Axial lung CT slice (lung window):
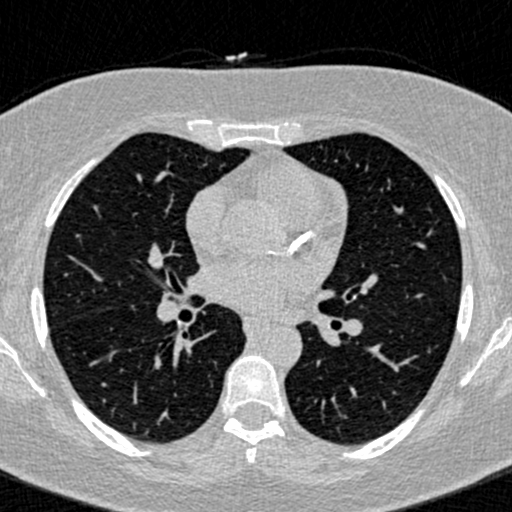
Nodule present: no